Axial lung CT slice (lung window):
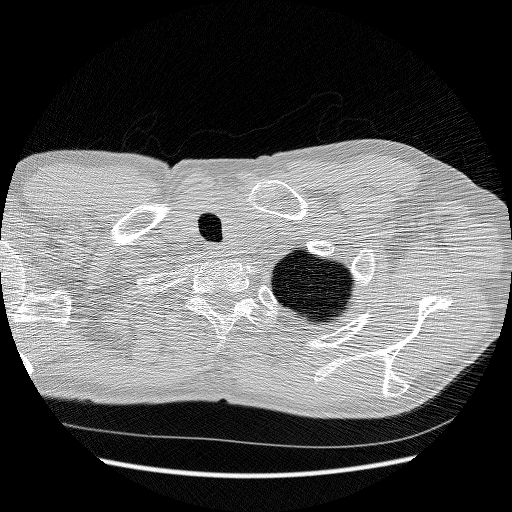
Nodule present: no